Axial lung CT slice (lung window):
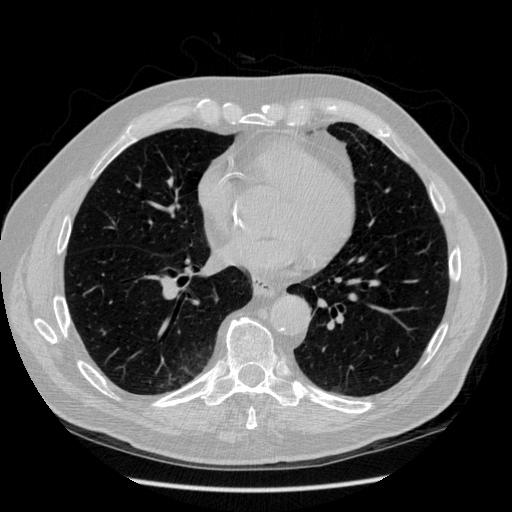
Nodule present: no